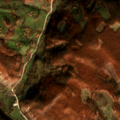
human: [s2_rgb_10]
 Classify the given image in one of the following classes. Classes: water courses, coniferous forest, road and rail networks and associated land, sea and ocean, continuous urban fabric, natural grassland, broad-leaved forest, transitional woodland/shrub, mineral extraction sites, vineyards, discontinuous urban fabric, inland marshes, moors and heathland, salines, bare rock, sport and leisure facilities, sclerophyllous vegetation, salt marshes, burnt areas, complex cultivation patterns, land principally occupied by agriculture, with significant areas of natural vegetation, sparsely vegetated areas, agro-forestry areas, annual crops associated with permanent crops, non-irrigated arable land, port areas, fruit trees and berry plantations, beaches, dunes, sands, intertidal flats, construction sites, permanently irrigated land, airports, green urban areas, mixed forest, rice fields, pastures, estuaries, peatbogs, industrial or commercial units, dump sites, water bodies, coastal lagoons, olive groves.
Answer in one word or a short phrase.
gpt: complex cultivation patterns, land principally occupied by agriculture, with significant areas of natural vegetation, broad-leaved forest, transitional woodland/shrub